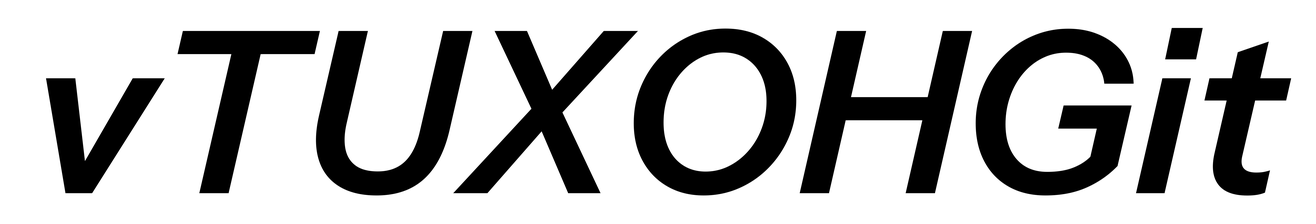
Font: InstrumentSans-Italic_SemiBold_Italic